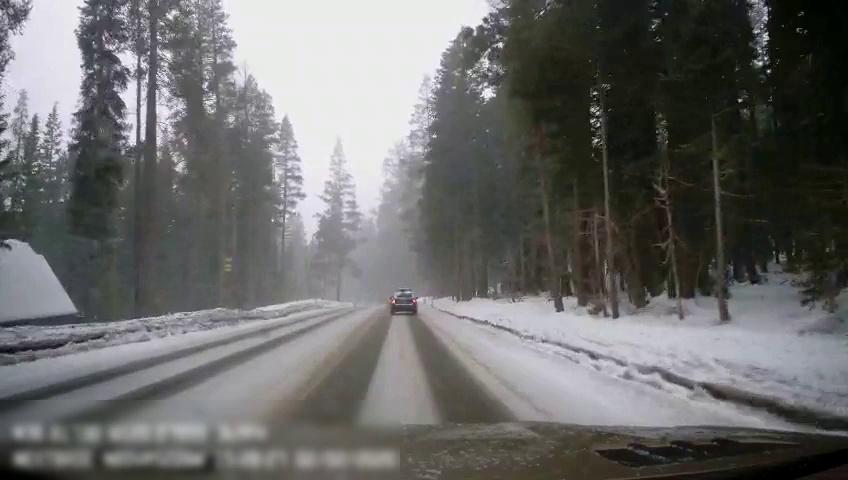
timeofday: Day
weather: Snowy
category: Drivable Space
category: Vehicles | SUV